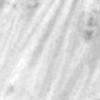
Label: change